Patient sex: F
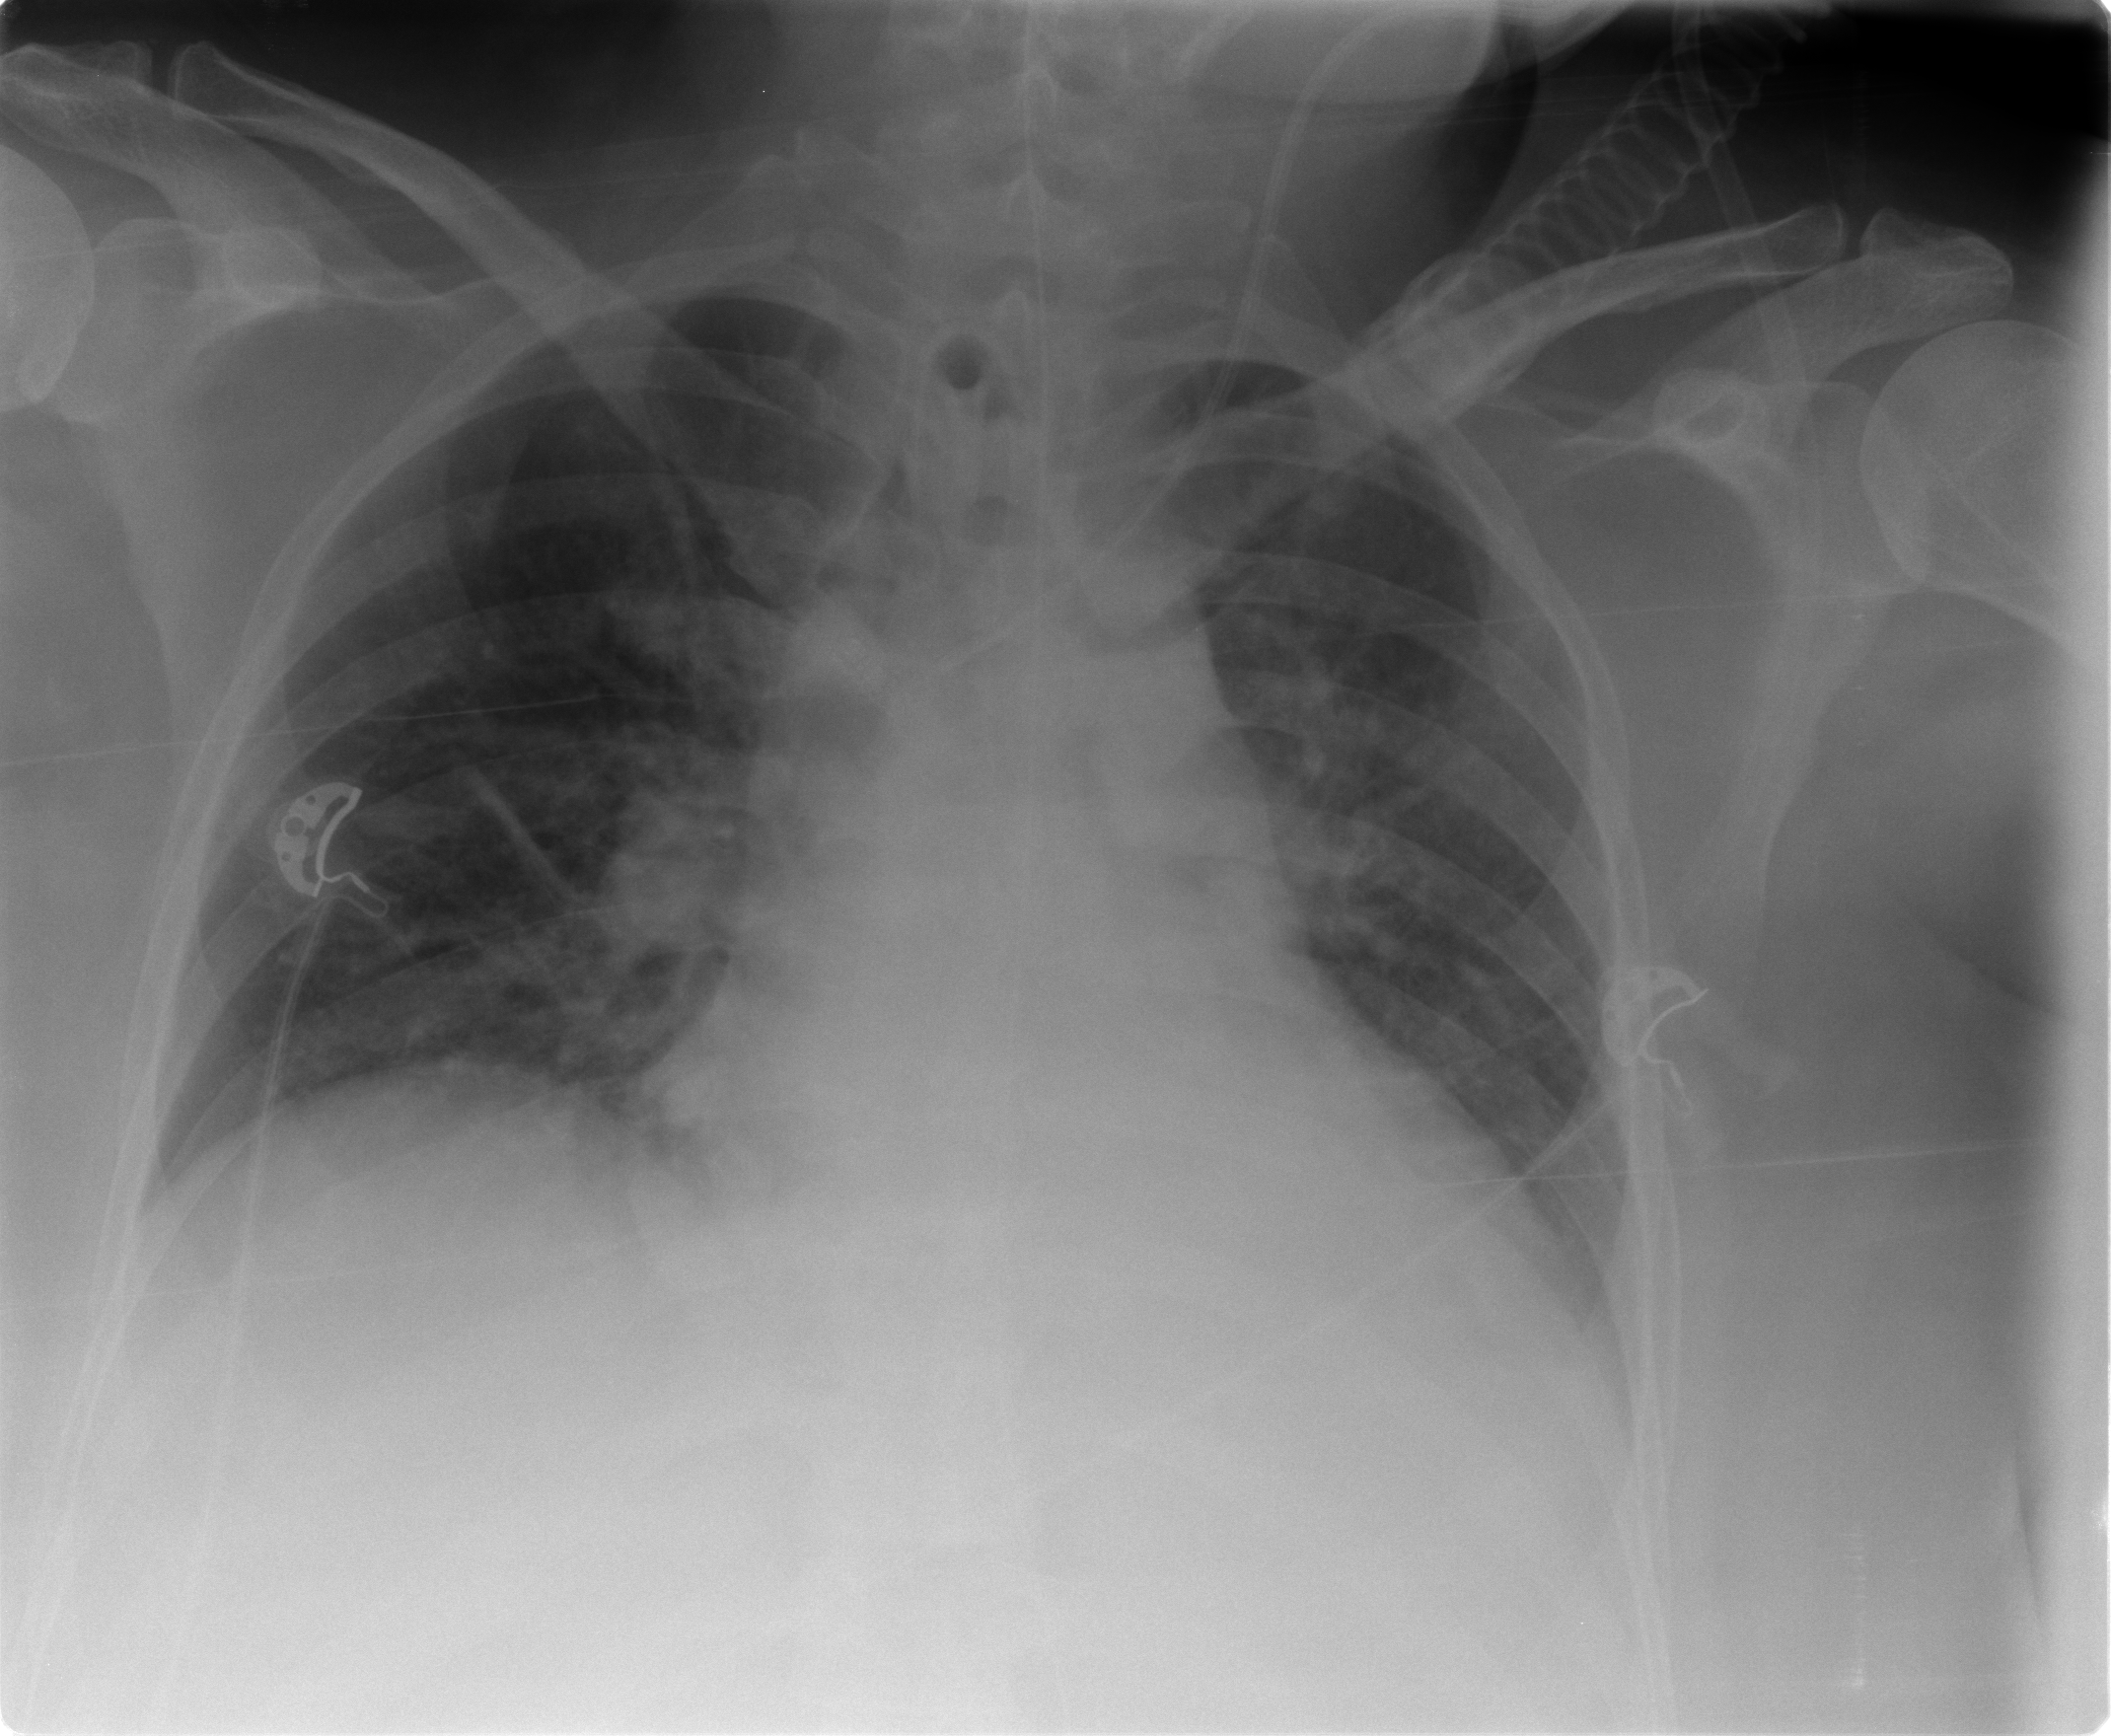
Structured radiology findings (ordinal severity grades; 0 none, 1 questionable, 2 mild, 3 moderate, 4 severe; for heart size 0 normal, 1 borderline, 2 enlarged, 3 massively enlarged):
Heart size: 2
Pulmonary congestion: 2
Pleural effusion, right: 0
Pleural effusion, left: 2
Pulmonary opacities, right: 0
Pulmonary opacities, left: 0
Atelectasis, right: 2
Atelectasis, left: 2